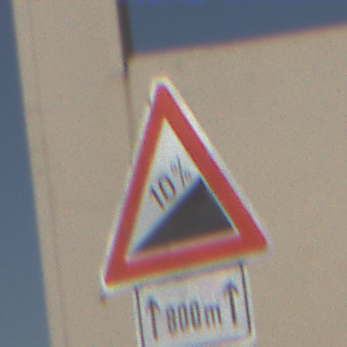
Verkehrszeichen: Steigung10
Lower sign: LaengeEinerStrecke1
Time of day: MorningAfternoon
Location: Outdoor (Urban)
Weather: Clear
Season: NotSpecified
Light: Natural